Question: I upgraded my XAMPP version and installed PHP 5.5.9. After upgradetion I am getting this message. I googled it but not able to find clear idea to fix it. I got one link of <URL>, they are talking about signature of the initialize method, but didn't get exactly where I need to modify. Please guide me how to fix it.
Thank you in Advance.
Strict (2048): Declaration of EmailComponent::initialize() should be compatible with Component::initialize(Controller $controller) [APP\Controller\Component\EmailComponent.php, line 490]
Code Context
App::load() - CORE\Cake\Core\App.php, line 562
App::load() - CORE\Cake\Core\App.php, line 562
spl_autoload_call - [internal], line ??
class_exists - [internal], line ??
ComponentCollection::load() - CORE\Cake\Controller\ComponentCollection.php, line 100
ComponentCollection::init() - CORE\Cake\Controller\ComponentCollection.php, line 53
Controller::constructClasses() - CORE\Cake\Controller\Controller.php, line 635
Dispatcher::_invoke() - CORE\Cake\Routing\Dispatcher.php, line 183
Dispatcher::dispatch() - CORE\Cake\Routing\Dispatcher.php, line 162
[main] - APP\webroot\index.php, line 109

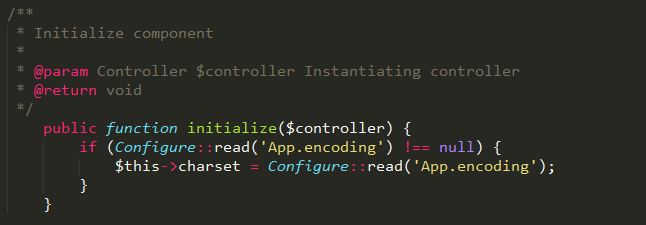
Answer: Read the error message, it is very clear:
> Strict (2048): Declaration of EmailComponent::initialize() should be
compatible with Component::initialize(Controller $controller)
Your method signature doesn't match. Make them match.
'''
function initialize(Controller $controller)
'''